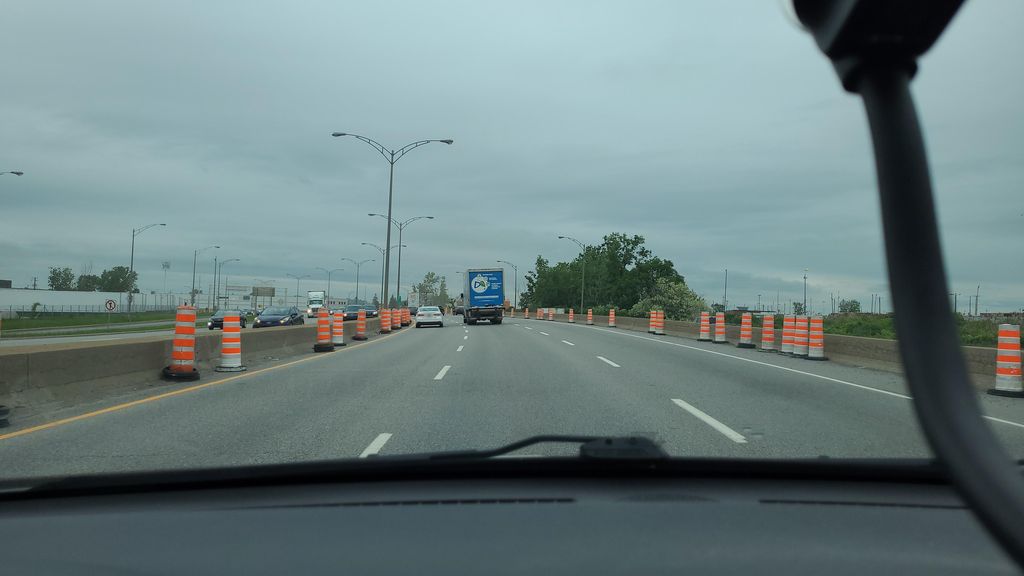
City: montreal